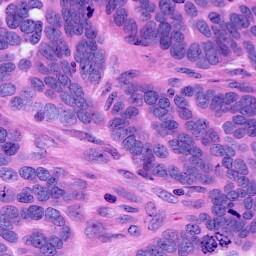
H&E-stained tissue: Ovarian